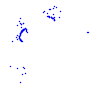
Particle: proton